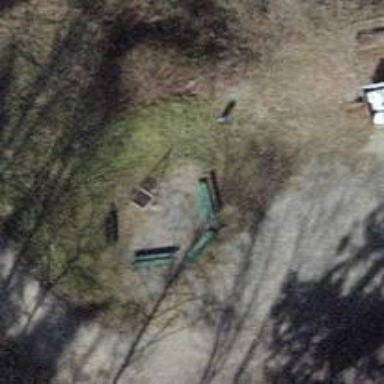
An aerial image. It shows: Picnic site with BBQ amenities available.